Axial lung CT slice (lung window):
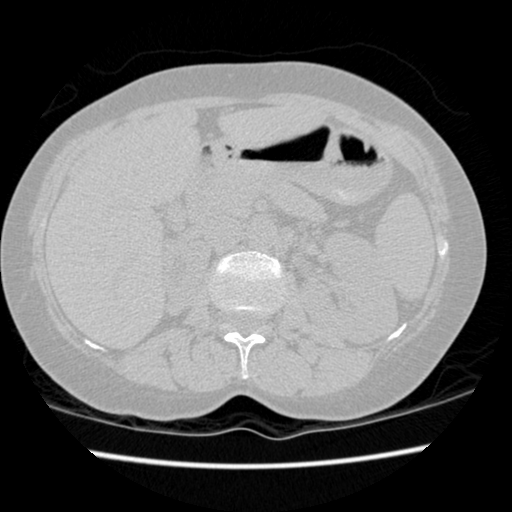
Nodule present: no